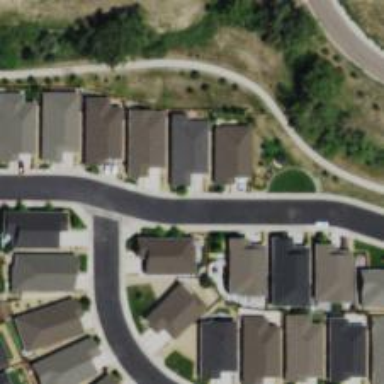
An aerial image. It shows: Driveway leading to service road.